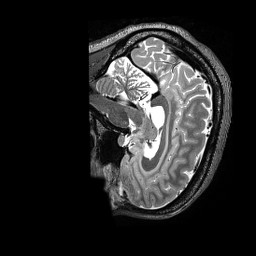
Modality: T2w
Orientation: sagittal
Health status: healthy
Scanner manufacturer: siemens
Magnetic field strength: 3 T
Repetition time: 3.2 s
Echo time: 0.565 s